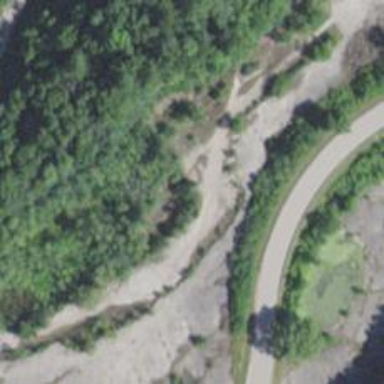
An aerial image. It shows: Cliff in nature.